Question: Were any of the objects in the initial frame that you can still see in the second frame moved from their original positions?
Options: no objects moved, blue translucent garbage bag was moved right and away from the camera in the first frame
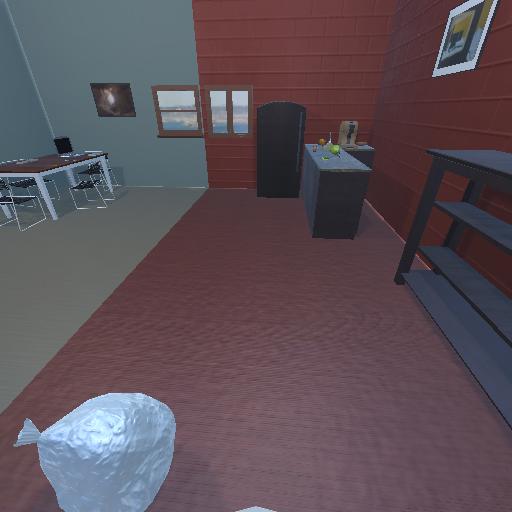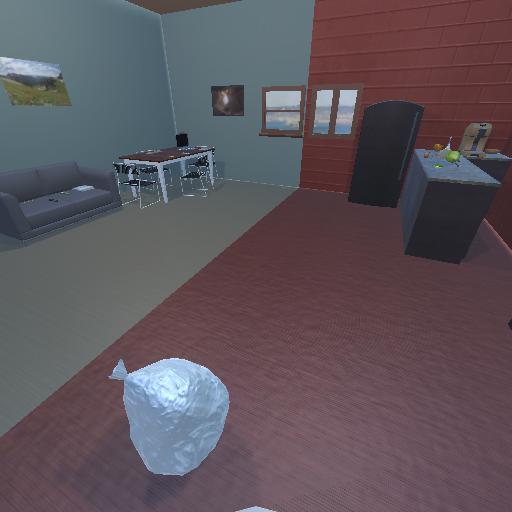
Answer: no objects moved